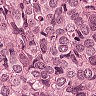
Metastatic tissue present: yes